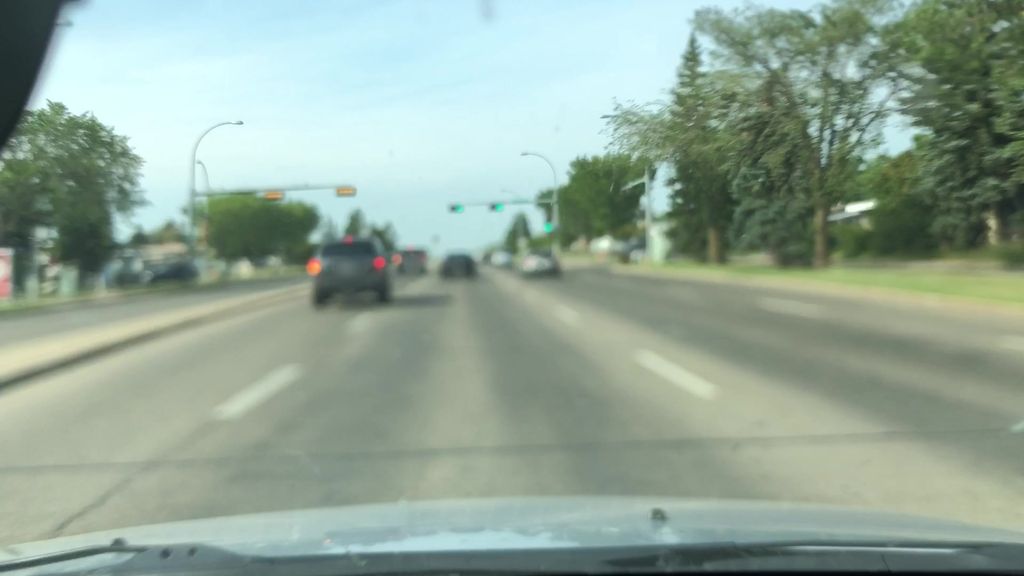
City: edmonton